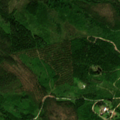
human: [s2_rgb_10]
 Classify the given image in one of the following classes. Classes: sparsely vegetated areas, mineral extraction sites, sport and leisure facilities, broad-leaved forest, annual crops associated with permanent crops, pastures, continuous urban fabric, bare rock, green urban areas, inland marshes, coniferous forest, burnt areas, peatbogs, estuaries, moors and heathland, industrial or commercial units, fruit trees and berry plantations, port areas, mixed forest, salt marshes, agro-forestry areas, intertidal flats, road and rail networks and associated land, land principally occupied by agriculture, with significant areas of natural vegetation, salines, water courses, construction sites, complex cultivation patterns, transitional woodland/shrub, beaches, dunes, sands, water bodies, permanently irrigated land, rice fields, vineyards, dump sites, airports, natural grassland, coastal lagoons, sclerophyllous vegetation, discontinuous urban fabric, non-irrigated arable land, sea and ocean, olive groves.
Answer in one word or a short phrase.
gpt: coniferous forest, mixed forest, transitional woodland/shrub